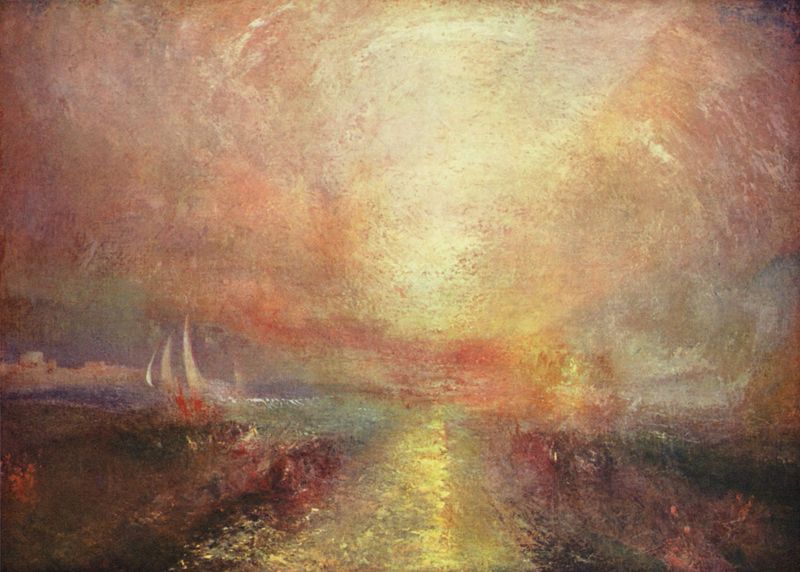
Titel: Eine Segeljacht nähert sich der Küste
Künstler: William Turner
Standort: London
Institution: Tate Gallery
Schlagwörter: blau, dunkel, gemälde, himmel, meer, schatten, wasser, weiß, wolken, fluss, gelb, grün, impressionismus, landschaft, see, stadt, ufer, grau, hell, licht, mitte, orange, schwarz, haus, rot, ball, silber, öl, bach, dämmerung, ferne, horizont, häuser, sonnenaufgang, spiegelung, gewässer, kanal, sonne, gold, rosa, boot, boote, kreis, farbig, küste, schiff, schiffe, segel, segelboot, strand, wellen, bogen, perspektive, segelschiff, farben, dunst, farbe, lila, nebel, sonnenuntergang, violett, romantik, querformat, turner, untergang, wild, glanz, glänzend, aufgang, schneise, impression, unscharf, strahlen, pleinair, wirbel, verschwommen, strudel, fluchtpunkt, sonnenstrahlen, zwielicht, abenddämmerung, impressonistisch, gebrochen, william, ballon, sonnenball, glanzu, stad, william turner, farbballon, lichtbahn, trueb